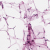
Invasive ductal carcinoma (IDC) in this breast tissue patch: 0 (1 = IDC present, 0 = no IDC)